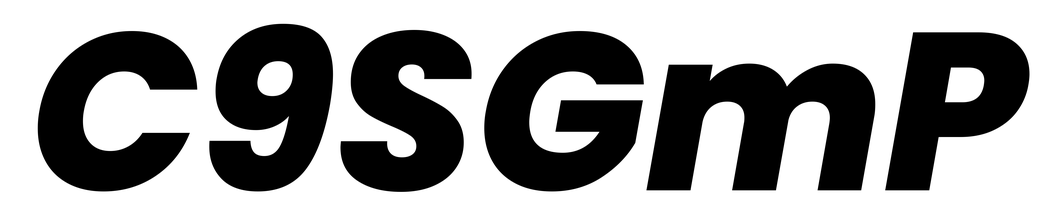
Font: Poppins-ExtraBoldItalic